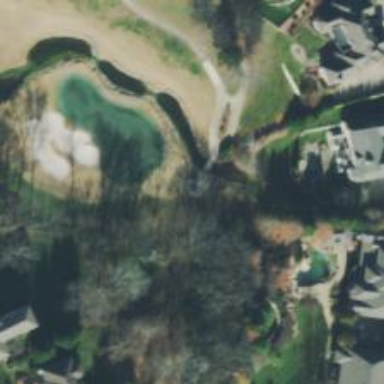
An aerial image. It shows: Path designated for golf carts.